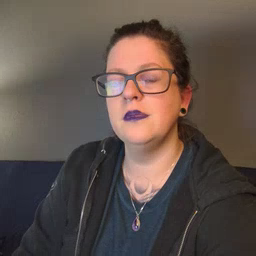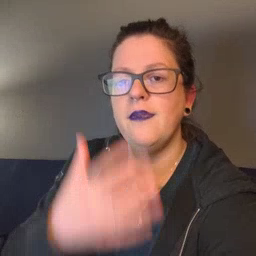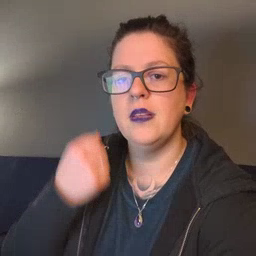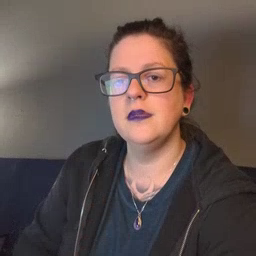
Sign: fast